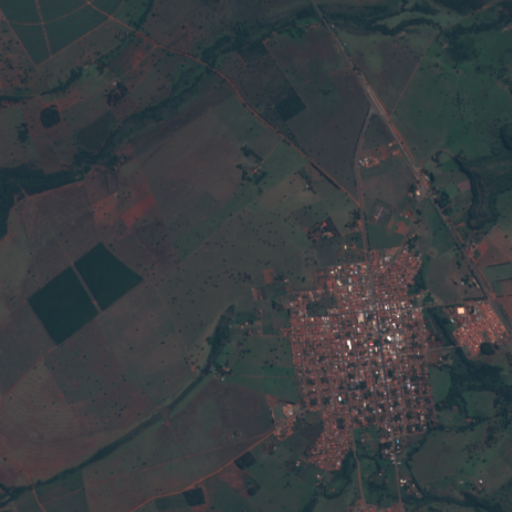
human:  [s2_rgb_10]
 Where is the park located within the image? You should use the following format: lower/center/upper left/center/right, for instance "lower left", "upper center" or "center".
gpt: The park is located in the lower right of the image.
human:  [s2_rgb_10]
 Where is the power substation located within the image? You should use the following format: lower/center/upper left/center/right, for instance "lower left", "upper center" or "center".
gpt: The power substation is located in the center right of the image.
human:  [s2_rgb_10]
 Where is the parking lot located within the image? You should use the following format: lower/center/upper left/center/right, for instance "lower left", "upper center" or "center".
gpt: There is no parking lot in the image.